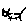
Label: cat